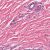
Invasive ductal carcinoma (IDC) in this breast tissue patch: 0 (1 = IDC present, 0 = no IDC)